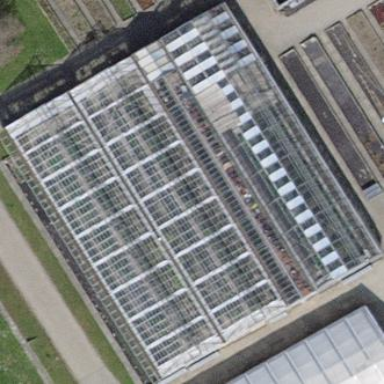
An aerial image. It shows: Greenhouse.